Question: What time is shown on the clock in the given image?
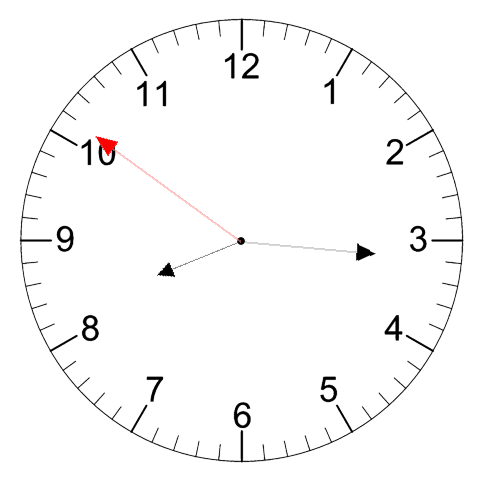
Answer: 08:15:51